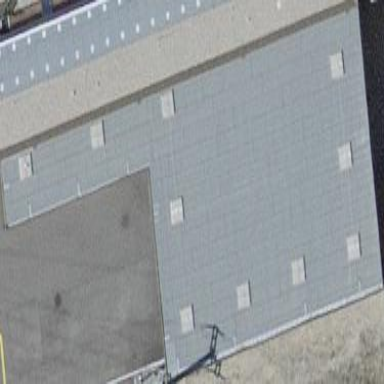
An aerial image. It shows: View of roof of building.